Question: what is this? After cloning ServiceStack.Examples from GitHub down to my local drive, I thought the root of ServiceStack.Examples was all it, meaning that was all the examples but then we have this repeated "ServiceStack.Examples" folder within the root also, can someone explain what is going on here? It's not making any sense in terms of organization and what is what.

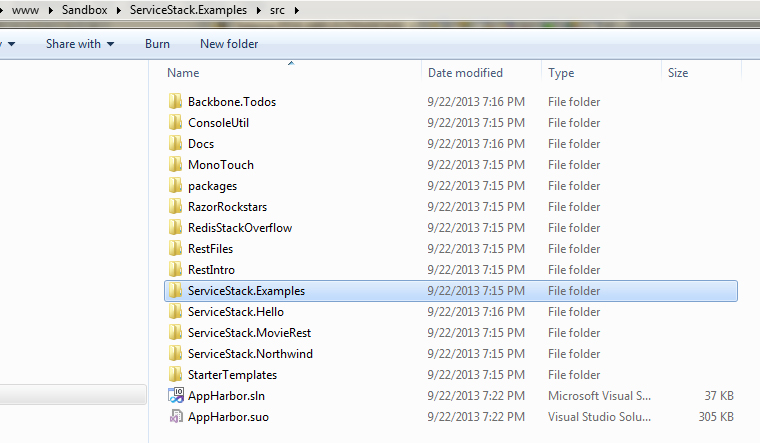
Answer: As mentioned in this <URL>, was the first public example demo created for ServiceStack. Many years ago it was the only example in the project, we then started adding different standalone demos and so ServiceStack.Examples got pushed into its own folder.
Now instead of creating more stand-alone demos in SS.Examples we instead prefer to develop small, use-case focused examples as seen in <URL>.